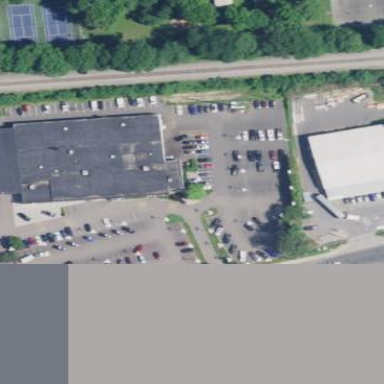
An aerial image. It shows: Building that houses car shop.